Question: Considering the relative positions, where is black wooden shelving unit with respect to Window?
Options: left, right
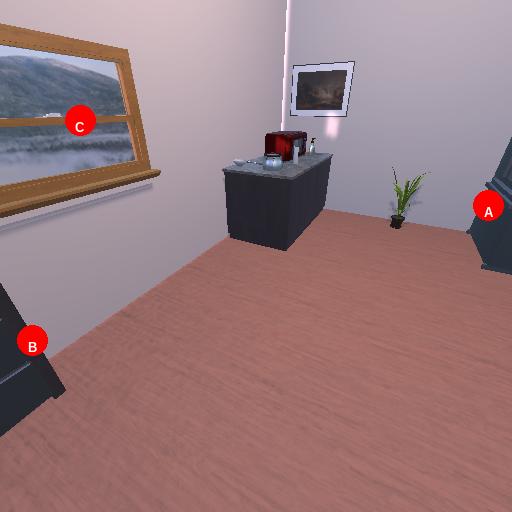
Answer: left